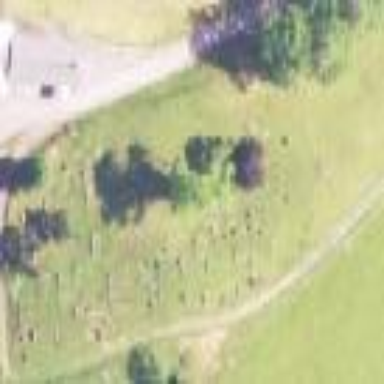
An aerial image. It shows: Cemetery.